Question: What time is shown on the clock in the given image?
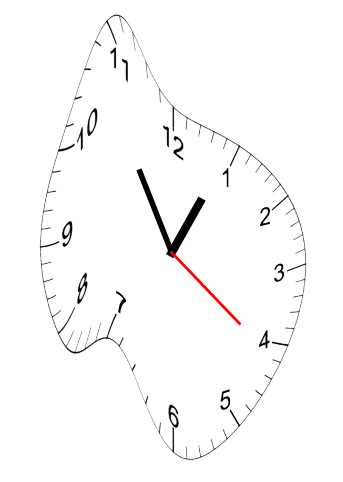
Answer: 12:54:21